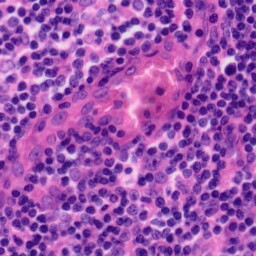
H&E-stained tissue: Tonsil